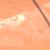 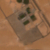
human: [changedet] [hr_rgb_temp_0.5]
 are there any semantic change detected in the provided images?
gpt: Many buildings were built in the desert on the left of the road.